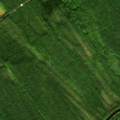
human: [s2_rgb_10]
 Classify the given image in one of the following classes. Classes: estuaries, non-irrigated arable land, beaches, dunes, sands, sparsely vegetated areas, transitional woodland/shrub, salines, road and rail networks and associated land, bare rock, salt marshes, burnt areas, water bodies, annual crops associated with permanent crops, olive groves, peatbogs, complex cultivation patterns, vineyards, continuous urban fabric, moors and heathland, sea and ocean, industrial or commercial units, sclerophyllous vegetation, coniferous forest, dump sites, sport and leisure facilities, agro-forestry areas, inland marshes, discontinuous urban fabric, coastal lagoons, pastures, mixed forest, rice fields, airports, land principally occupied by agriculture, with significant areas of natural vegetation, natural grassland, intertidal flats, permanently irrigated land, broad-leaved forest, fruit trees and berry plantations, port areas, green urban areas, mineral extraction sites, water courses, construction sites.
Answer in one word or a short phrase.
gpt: coniferous forest, mixed forest